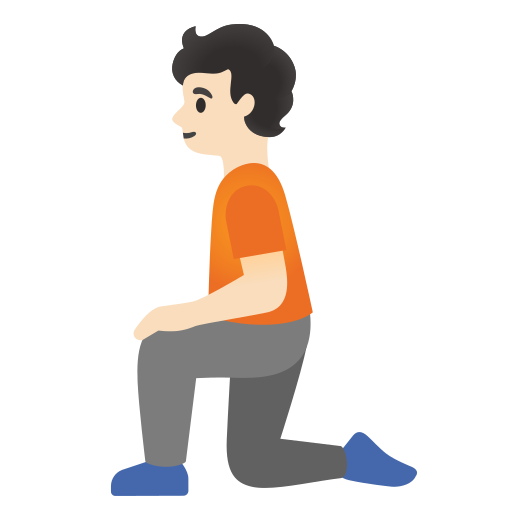
Emoji: 🧎🏻